Question: I added the following to IIS7

but when I surf to 'http://localhost:85/toolbar/apps/'
I get 404 from the server and not redirect.
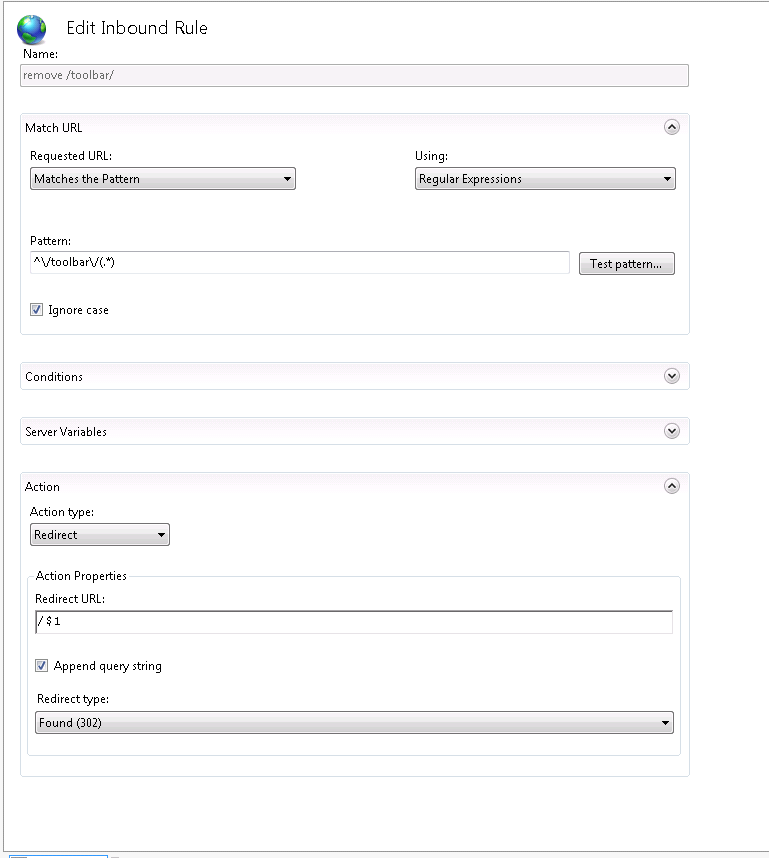
Answer: i don't know about IIS7 Rewrite Url Module,but you can try this:
Pattern:'^toolbar/(.*)'
Redirect Url:'{R:1}'